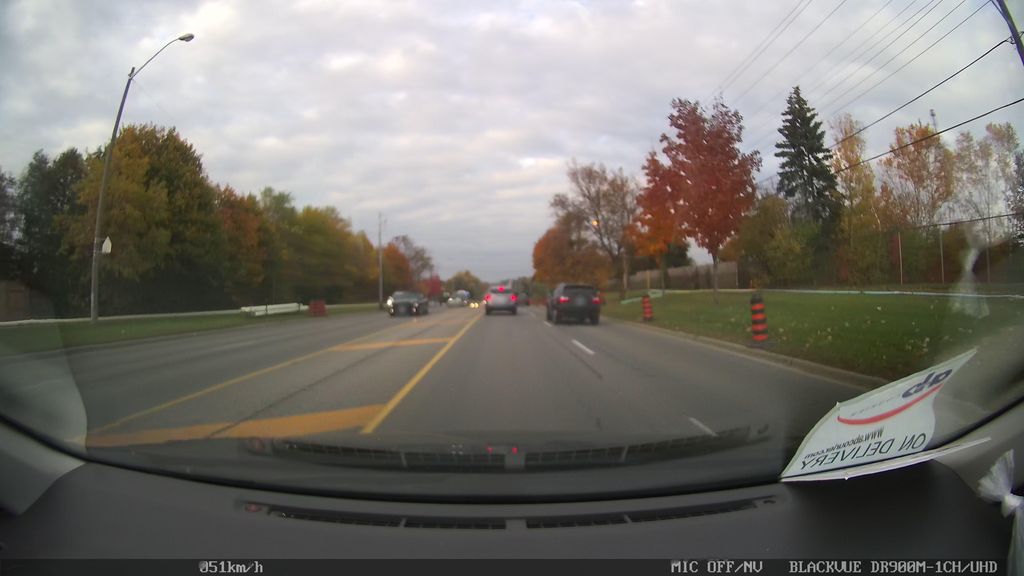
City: toronto